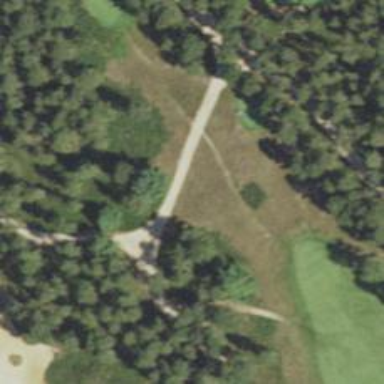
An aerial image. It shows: Golf cartpath that is also road path.